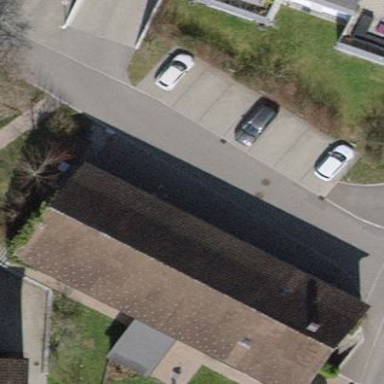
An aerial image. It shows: Public building.